Question: I am new in spring.I imported one spring project in eclipse and try to run with apache tomcat but it is not running.There is no main method in project.It contains only controllers and models and one jsp page.When i tried to run as a java application is shows below dialog. Please help me.I tried all in google for how to run spring project but i can't understand.Please tell me how to do?
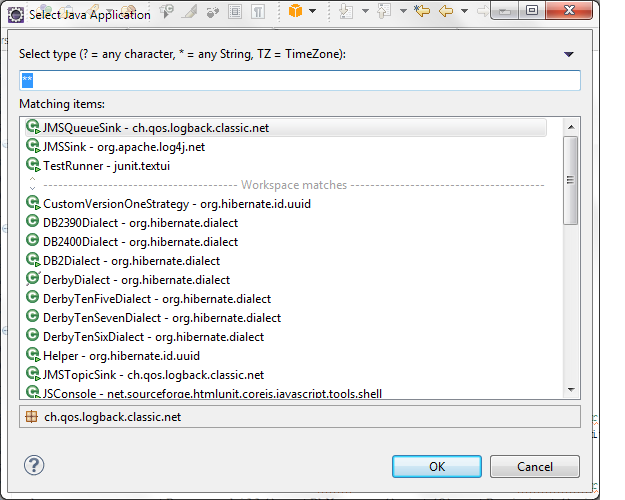
Answer: Assuming you have added tomcat to your eclipse.
If your project is pure java project then it will not show you the run on server option in eclipe. You need to change project facet and add dynamic web module to it then you can run it on tomcat server from eclipse.Basically project needs to be web project.
After doing above if it gives error or do not run properly, check your project deployment assembly and add projects webapps folder in eclipse.